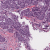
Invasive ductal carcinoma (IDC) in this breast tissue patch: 1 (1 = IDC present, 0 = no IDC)